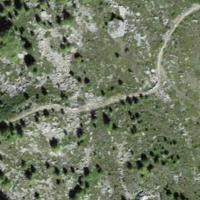
EUNIS habitat code: 31
Species observed at this site:
Aster alpinus